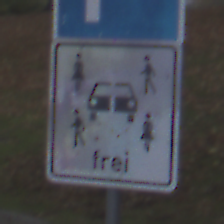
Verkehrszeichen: CarsharingfahrzeugeFrei
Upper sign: Parken
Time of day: MorningAfternoon
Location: Outdoor (Urban)
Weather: Overcast
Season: NotSpecified
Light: Natural